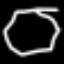
Label: octagon